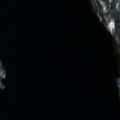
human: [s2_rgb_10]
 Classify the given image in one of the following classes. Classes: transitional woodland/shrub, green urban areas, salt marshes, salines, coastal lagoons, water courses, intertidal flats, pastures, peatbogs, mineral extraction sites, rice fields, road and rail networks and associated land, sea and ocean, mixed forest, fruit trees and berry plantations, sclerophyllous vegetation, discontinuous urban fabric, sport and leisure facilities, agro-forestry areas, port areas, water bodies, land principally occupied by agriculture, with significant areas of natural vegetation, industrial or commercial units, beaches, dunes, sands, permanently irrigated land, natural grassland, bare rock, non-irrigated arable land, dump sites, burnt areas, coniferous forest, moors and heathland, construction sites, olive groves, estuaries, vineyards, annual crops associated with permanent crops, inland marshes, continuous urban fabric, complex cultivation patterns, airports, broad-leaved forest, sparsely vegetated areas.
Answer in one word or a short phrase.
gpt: coniferous forest, mixed forest, water bodies